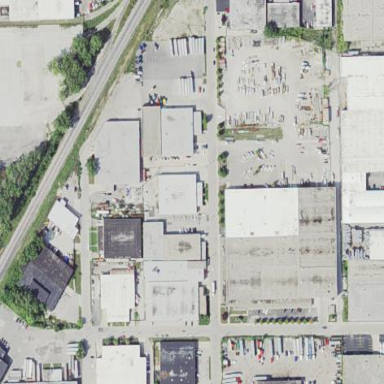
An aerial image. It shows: Industrial area.